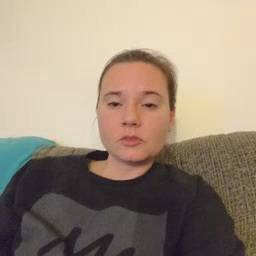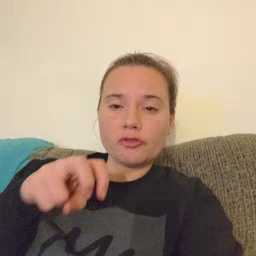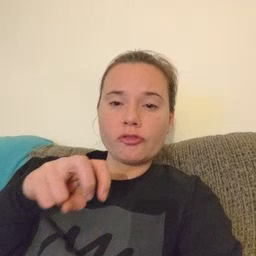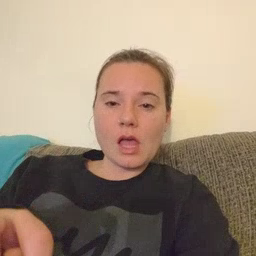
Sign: ride